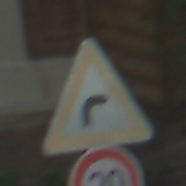
Verkehrszeichen: KurveRechts
Zusatzzeichen unten: Geschwindigkeit20
Umgebung: Outdoor, Suburban
Tageszeit: Midday
Wetter: Clear
Licht: Natural
Jahreszeit: NotSpecified
Kontrast: HighContrast